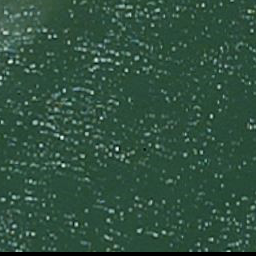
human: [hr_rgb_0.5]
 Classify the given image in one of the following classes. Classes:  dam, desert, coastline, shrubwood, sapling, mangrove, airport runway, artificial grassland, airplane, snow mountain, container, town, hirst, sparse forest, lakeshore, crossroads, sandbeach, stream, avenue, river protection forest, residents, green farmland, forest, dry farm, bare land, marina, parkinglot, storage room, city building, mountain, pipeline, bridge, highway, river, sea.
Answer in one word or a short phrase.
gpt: sea